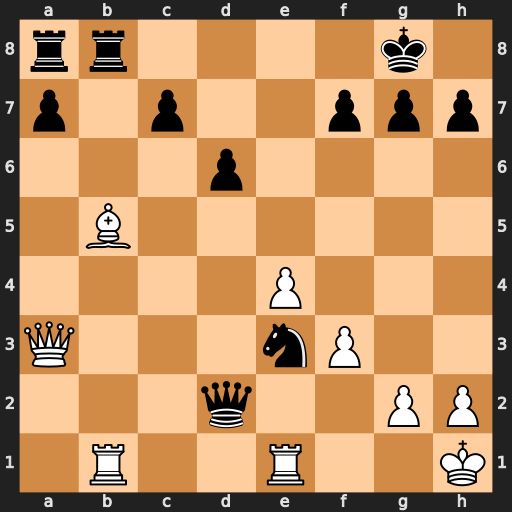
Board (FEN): rr4k1/p1p2ppp/3p4/1B6/4P3/Q3nP2/3q2PP/1R2R2K
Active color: w
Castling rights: -
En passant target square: -
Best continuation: Qxe3 Qxe3 Rxe3 c6 Bd3